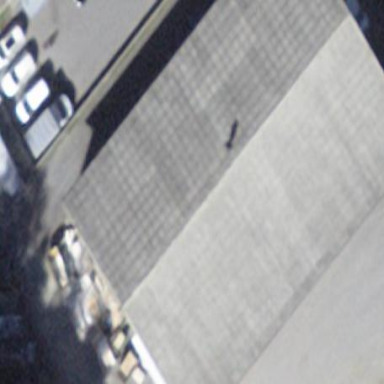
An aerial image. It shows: Industrial building.